Brain MRI, t2w sequence, axial 2D slice.
Patient: age 24, sex F, weight 95 kg, height 1.95 m
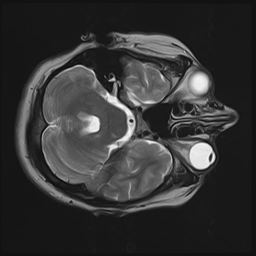